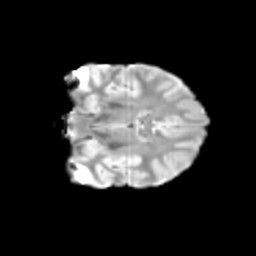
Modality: T2w
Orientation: coronal
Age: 13
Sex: female
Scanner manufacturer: siemens
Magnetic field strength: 3 T
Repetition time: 3.8 s
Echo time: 0.07 s